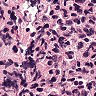
Metastatic tissue present: yes